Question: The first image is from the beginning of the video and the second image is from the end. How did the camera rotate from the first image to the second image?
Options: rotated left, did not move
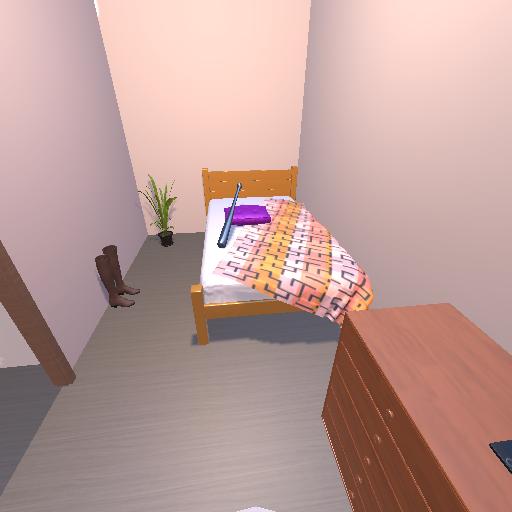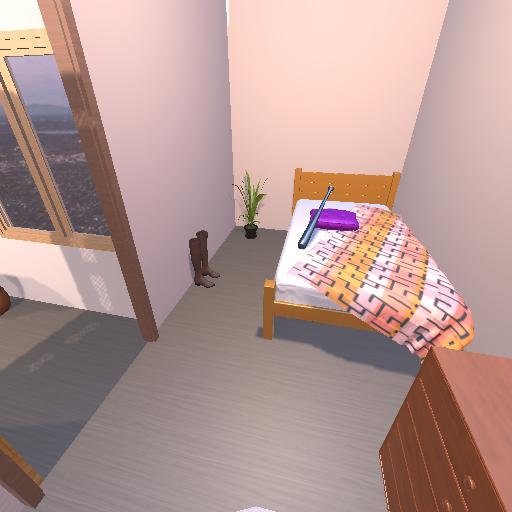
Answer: rotated left